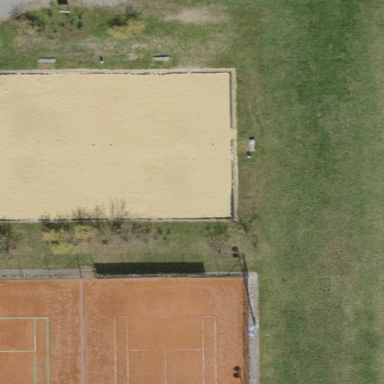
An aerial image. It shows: Sandy pitch designated for beach volleyball.